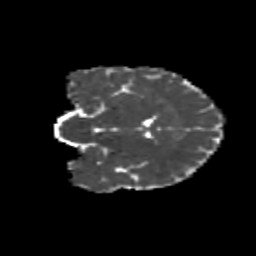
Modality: MD
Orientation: coronal
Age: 27
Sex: female
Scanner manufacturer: siemens
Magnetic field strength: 3 T
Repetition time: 8.6 s
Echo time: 0.095 s